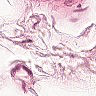
Metastatic tissue present: no